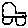
Label: car